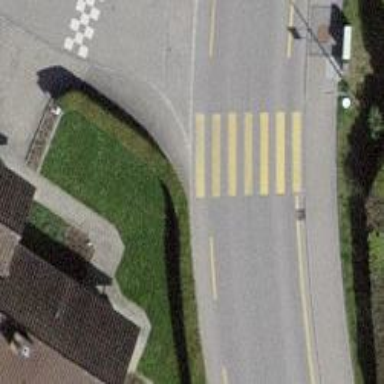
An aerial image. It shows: Uncontrolled zebra crossing with notable zebra markings.